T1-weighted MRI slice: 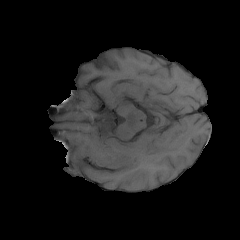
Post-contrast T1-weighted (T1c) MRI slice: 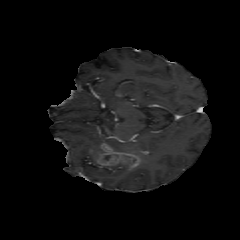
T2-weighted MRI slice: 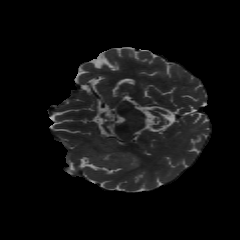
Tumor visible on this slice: yes